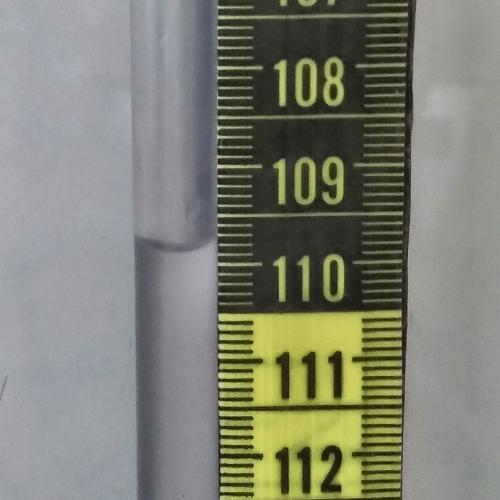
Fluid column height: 109.8 cm